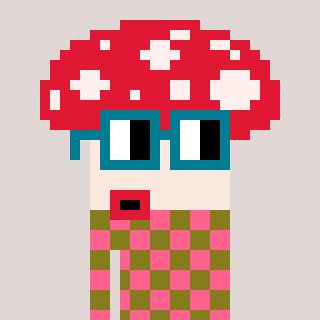
a pixel art character with square dark green glasses, a mushroom-shaped head and a gunk-colored body on a warm background